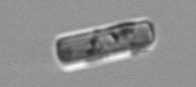
Label: Guinardia_delicatula